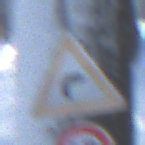
Verkehrszeichen: KurveRechts
Zusatzzeichen unten: Geschwindigkeit80
Umgebung: Outdoor, Nature
Tageszeit: MorningAfternoon
Wetter: Clear
Licht: Natural
Jahreszeit: Winter
Kontrast: LowContrast